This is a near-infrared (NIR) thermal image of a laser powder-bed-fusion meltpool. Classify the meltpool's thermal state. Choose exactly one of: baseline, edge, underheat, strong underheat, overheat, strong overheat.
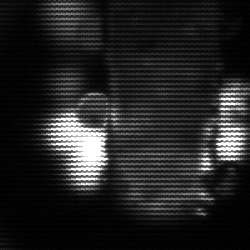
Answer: strong underheat